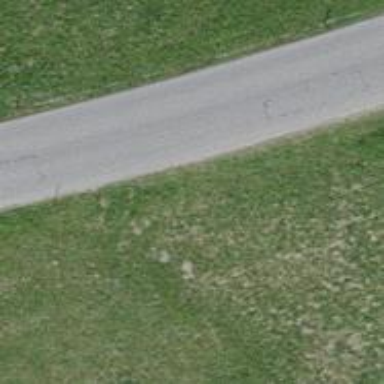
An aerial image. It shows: Unclassified road with asphalt surface.